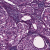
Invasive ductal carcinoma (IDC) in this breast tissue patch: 0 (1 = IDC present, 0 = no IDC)